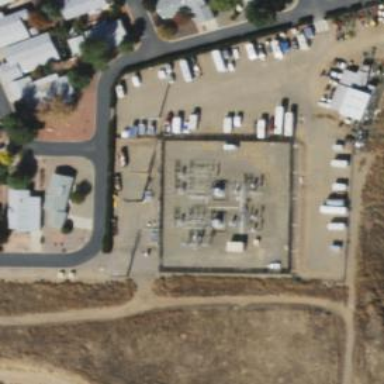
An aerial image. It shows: Outdoor power substation located behind wall. The substation operates at the distribution level.